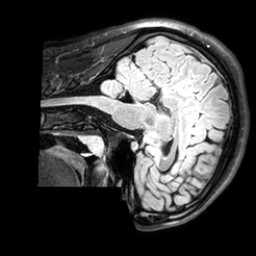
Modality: T1w
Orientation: sagittal
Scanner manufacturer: philips
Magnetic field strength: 3 T
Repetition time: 4.8 s
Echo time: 0.2586 s